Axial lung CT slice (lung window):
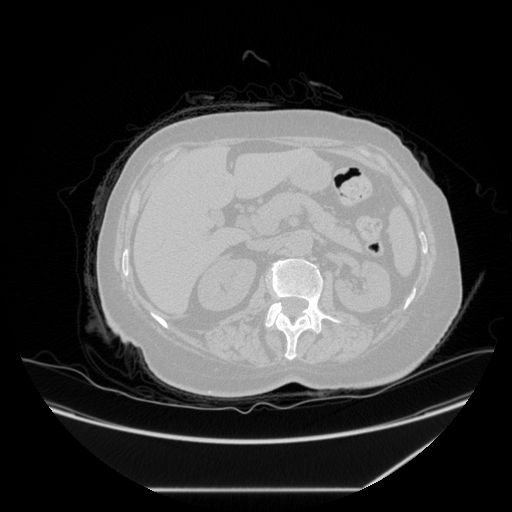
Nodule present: no